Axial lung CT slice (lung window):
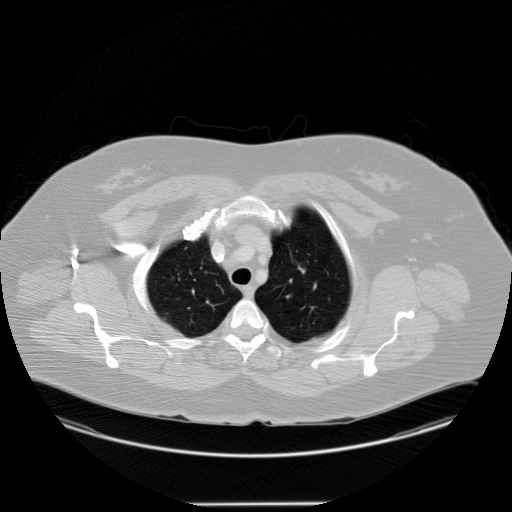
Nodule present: no